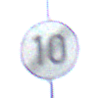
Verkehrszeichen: EndeGeschwindigkeit10
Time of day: Midday
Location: Roofed (Beach)
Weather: Overcast
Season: NotSpecified
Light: Natural